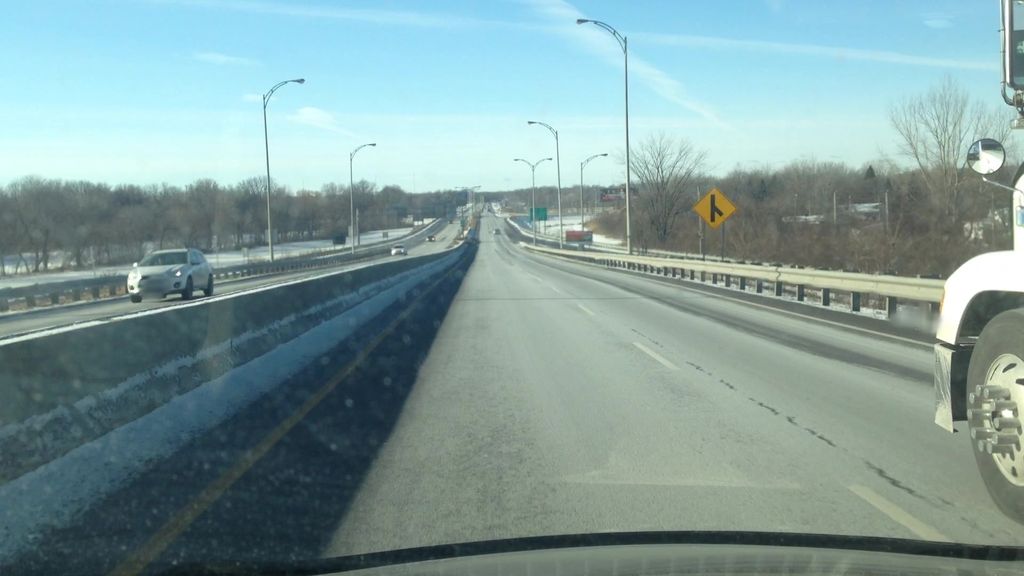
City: montreal